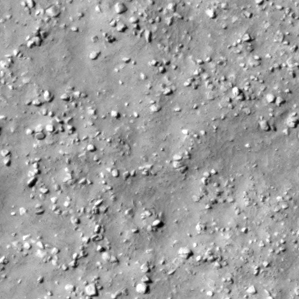
Label: non_frost